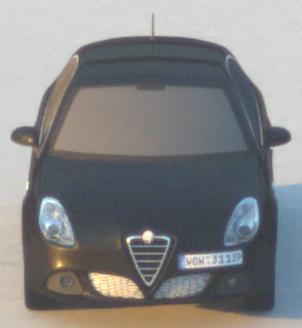
Make: Alfa Romeo
Model: Giulietta 1.4 TB 16V
Detailed model: Giulietta (940)
Model produced from: 2010/05
Model produced until: 2013/03
Doors: 5
Color: black
Road condition: dry road
Daytime: sunrise or sunset
Contrast: medium contrast